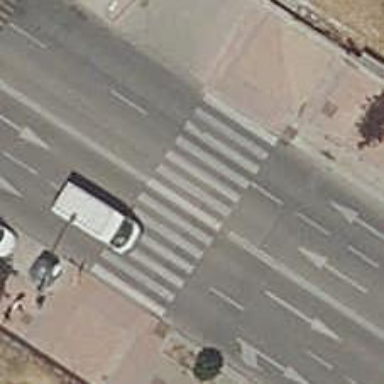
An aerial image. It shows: Marked crossing with traffic calming table.